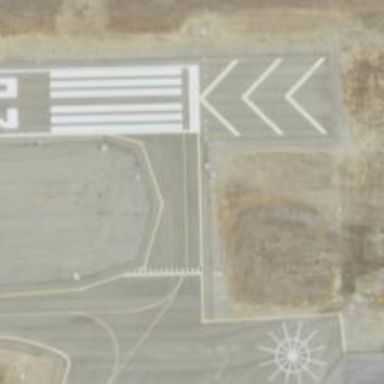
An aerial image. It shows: View of taxiway at the airport.